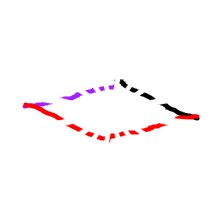
Shape: rhombus